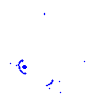
Particle: proton